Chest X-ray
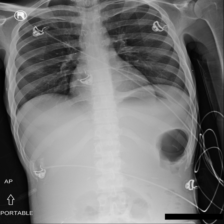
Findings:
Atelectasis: negative
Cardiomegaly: negative
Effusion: negative
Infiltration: negative
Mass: negative
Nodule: negative
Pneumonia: negative
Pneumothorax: negative
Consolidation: positive
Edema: negative
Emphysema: negative
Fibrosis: negative
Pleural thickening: negative
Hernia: negative